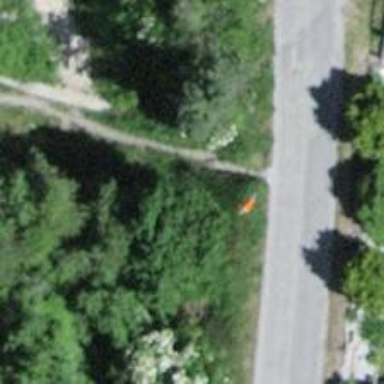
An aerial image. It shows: Pole supporting pipeline marker with roof cover.